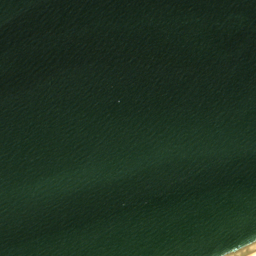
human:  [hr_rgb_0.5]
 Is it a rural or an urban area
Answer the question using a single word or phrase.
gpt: rural

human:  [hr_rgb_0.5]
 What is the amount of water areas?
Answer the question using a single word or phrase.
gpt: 1

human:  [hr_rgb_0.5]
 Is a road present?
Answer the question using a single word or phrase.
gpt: yes

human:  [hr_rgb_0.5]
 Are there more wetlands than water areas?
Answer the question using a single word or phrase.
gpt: no

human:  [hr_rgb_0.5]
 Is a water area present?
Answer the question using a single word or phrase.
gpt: yes

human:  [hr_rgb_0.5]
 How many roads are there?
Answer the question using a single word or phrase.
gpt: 1

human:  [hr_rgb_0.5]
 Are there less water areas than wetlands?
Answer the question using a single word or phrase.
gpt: no

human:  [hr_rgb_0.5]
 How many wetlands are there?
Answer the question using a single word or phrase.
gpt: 1

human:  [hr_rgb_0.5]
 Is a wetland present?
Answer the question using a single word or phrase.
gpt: yes

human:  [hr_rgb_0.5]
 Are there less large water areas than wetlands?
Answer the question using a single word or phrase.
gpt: no

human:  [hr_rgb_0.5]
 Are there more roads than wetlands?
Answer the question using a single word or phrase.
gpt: no

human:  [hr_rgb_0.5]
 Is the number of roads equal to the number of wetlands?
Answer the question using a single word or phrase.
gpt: yes

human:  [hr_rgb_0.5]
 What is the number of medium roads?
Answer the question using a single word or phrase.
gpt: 0

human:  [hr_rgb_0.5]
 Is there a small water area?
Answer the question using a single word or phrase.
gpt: no

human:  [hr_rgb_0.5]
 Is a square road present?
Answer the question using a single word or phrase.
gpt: no

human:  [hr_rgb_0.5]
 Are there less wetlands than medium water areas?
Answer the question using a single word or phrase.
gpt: no

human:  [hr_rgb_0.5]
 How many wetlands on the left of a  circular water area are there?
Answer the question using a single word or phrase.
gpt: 0

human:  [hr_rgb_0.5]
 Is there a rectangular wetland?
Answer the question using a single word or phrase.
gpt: no

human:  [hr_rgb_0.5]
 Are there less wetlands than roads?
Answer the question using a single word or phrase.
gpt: no

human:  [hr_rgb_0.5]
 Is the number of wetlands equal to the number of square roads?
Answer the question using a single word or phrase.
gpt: no

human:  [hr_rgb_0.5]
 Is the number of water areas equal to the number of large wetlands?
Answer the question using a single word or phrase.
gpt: yes

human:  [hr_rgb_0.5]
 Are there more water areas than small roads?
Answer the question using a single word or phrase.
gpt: no

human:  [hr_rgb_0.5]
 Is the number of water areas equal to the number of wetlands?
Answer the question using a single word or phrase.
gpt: yes

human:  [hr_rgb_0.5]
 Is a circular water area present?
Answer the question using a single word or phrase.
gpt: no

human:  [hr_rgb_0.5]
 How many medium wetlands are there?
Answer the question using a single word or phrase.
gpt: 0

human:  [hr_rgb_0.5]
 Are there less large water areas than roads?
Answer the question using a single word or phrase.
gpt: no

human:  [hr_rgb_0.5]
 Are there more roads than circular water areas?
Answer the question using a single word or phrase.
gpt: yes

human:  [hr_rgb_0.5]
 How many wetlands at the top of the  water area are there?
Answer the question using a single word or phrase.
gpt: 0

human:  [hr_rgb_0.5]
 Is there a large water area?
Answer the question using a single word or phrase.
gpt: yes

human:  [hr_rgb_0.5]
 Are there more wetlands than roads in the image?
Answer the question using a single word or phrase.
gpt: no

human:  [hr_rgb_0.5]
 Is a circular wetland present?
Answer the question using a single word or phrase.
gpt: no

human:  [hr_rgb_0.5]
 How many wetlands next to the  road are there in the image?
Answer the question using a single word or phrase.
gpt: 1

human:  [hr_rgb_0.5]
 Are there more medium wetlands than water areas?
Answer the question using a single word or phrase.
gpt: no

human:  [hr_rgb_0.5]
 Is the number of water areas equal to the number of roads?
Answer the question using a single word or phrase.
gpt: yes

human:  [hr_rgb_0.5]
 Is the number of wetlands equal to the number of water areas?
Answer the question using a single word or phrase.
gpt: yes

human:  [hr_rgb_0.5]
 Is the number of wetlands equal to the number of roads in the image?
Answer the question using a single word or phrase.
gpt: yes

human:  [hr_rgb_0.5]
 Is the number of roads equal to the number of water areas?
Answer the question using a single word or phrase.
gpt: yes

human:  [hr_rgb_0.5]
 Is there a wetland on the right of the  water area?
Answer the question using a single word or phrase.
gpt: no

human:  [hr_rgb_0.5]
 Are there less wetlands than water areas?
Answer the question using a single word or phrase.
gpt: no

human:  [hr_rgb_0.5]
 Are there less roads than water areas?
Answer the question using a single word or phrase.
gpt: no

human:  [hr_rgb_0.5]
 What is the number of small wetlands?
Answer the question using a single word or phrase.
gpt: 0

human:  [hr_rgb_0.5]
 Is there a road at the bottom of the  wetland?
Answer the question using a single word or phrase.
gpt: yes

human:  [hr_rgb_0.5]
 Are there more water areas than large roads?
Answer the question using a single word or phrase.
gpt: yes

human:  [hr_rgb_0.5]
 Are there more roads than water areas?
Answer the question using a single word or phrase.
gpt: no

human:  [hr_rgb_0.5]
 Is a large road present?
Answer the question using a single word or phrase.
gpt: no

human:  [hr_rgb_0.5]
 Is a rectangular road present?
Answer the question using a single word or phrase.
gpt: no

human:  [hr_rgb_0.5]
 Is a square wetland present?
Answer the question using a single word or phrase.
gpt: no

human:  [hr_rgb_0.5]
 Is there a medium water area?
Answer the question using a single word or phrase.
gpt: no

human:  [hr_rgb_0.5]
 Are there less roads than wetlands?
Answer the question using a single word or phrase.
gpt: no

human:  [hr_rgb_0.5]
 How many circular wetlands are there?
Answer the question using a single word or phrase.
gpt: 0

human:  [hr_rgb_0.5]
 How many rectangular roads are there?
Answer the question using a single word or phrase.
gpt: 0

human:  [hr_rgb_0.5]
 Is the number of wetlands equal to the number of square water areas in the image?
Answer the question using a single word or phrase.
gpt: no

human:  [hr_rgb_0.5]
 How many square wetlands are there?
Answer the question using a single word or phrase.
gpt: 0

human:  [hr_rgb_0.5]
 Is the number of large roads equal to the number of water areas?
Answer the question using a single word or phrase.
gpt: no

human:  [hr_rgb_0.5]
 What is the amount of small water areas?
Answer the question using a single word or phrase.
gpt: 0

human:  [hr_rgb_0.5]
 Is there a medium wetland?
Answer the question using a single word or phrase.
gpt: no

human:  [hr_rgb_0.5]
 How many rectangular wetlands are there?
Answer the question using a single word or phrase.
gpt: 0

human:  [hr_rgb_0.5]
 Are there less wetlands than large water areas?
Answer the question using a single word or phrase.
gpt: no

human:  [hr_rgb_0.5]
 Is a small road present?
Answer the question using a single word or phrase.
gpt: yes

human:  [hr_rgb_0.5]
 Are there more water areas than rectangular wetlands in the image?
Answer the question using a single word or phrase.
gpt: yes

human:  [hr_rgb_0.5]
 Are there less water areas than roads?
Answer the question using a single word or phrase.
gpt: no

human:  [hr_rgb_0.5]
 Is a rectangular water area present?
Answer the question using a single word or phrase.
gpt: no

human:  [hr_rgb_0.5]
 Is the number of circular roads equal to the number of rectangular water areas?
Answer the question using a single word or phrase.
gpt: yes

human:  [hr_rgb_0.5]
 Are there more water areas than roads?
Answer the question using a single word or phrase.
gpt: no